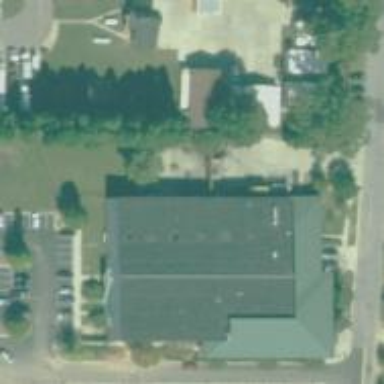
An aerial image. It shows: Commercial building.